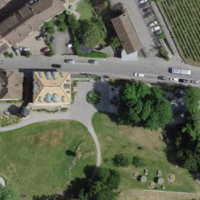
EUNIS habitat code: 55
Species observed at this site:
Viburnum tinus